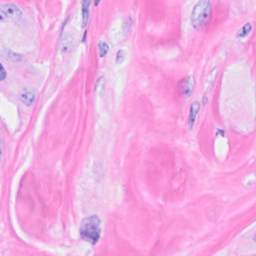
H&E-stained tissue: Breast